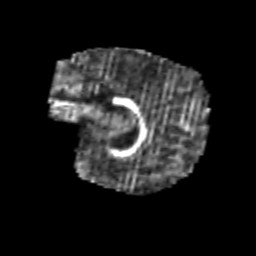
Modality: FA
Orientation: sagittal
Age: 6
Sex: female
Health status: healthy